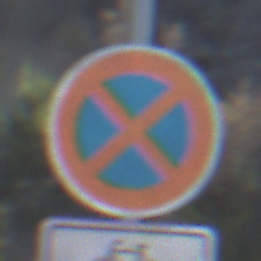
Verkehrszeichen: AbsolutesHalteverbot
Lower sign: EinspurigeFahrzeugeFrei5
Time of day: MorningAfternoon
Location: Outdoor (Nature)
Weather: Clear
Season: NotSpecified
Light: Natural